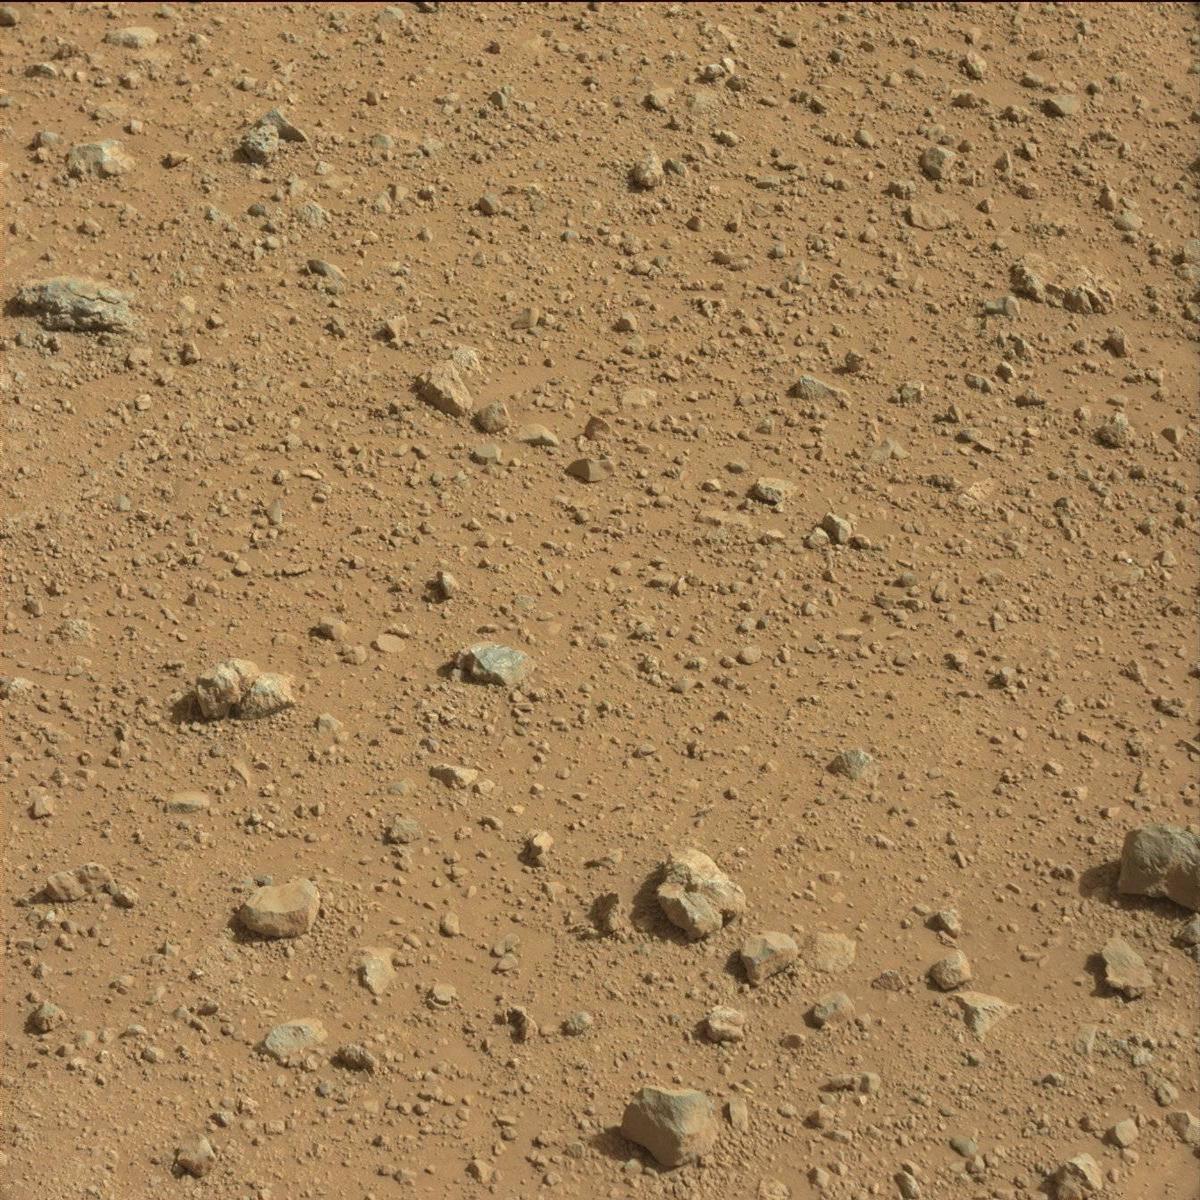
Terrain classes present: Bedrock, Rock, Sand / Soil